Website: crate-barrel
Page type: account-selection
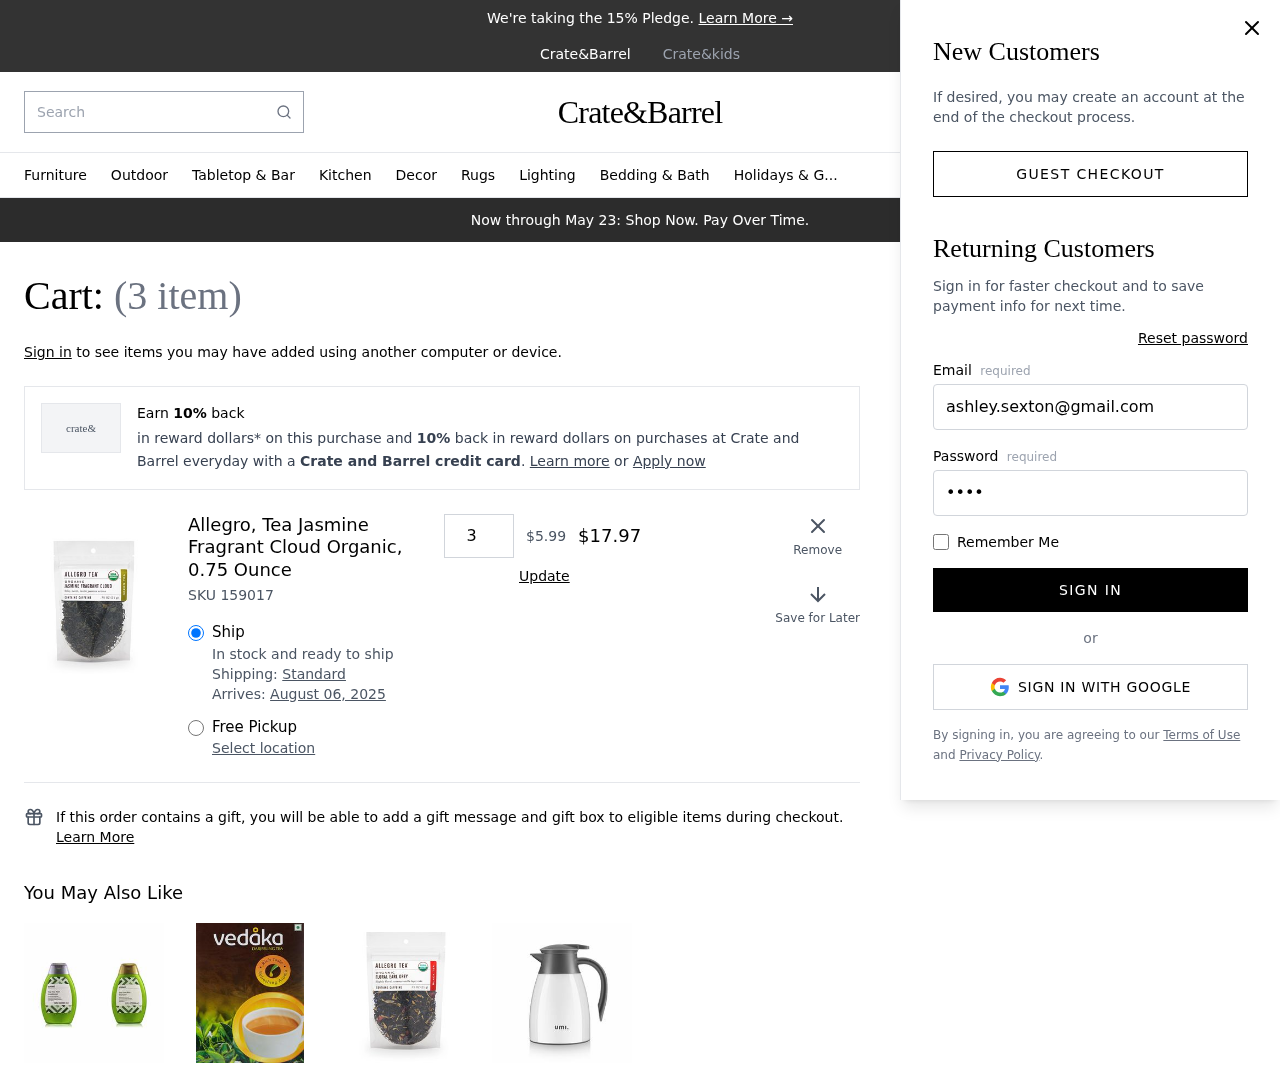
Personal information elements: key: PII_EMAIL
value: ashley.sexton@gmail.com
Product elements: key: PRODUCT1_NAME
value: Allegro, Tea Jasmine Fragrant Cloud Organic, 0.75 Ounce
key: PRODUCT1_PRICE
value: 5.99
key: PRODUCT1_QUANTITY
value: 3
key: PRODUCT1_SKU
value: SKU 159017
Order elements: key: ORDER_NUM_ITEMS
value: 3
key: ORDER_DELIVERY_DATE
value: August 06, 2025
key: ORDER_SUBTOTAL
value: $17.97
Search elements: key: HEADER_SEARCH
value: Search